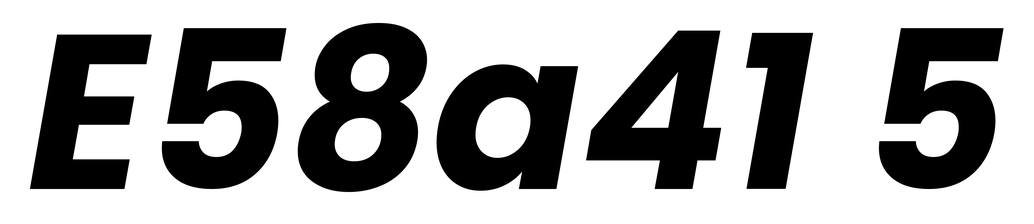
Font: Poppins-BoldItalic